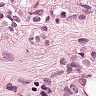
Metastatic tissue present: yes